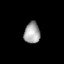
Tissue: lung
Cell type: Endothelial cells
Senescence score: 0.5949
Nuclear area (px): 334
Mean DAPI intensity: 162.383